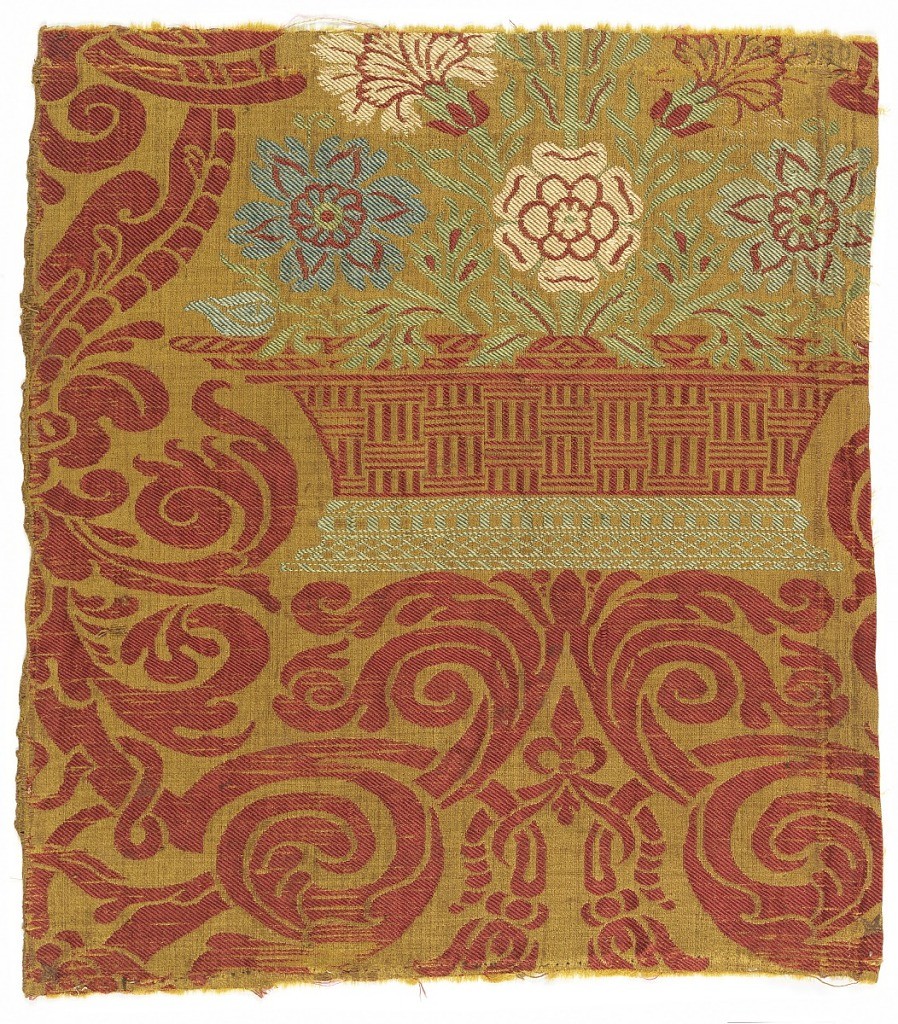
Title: Fragment
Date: late 17th–mid- 18th century
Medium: silk Technique: satin weave with discontinuous supplementary weft patterning (brocaded)
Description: Square textile fragment. Green plain weave with discontinuous supplementary weft patterning (brocade) in rust, green, cream and blue. Design shows basket of flowers with diaper pattern. Below and to the left, a scrolling pattern. Five-harness satin patterned by one and two extra wefts and brocaded supplementary wefts bound by an extra warp in 3/1 twill. Selvage at one edge intact.